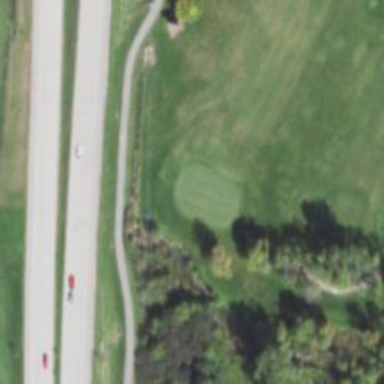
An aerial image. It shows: Golf hole.